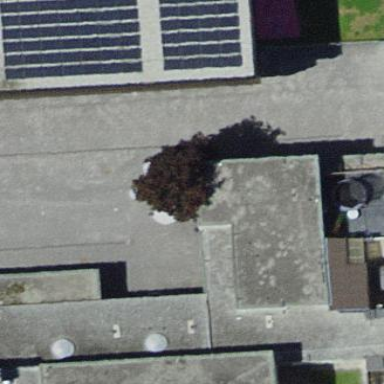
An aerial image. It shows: School building.